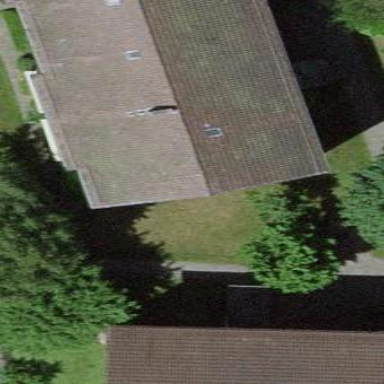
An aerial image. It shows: Residential building.